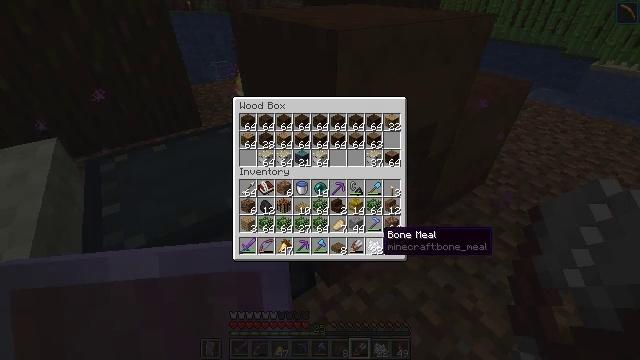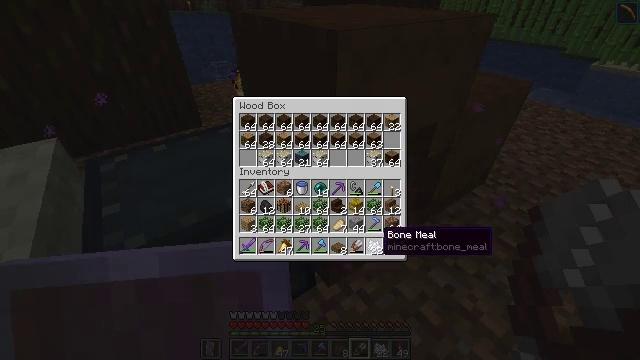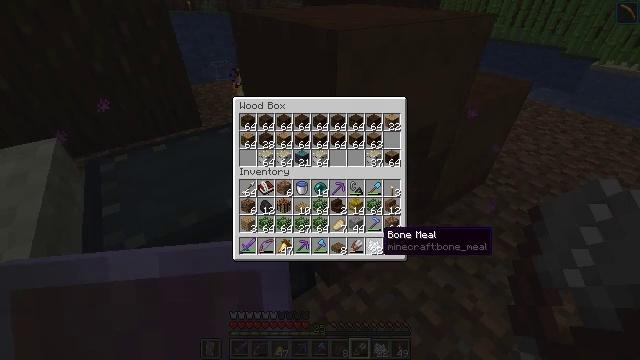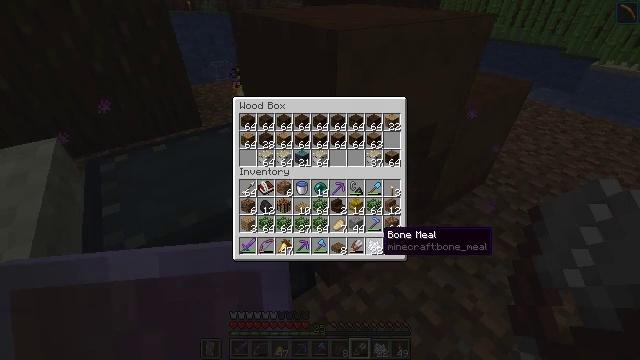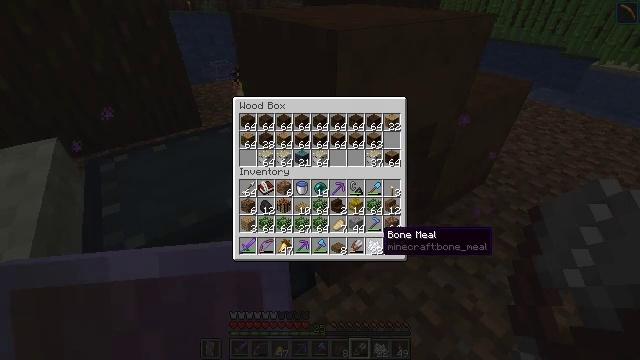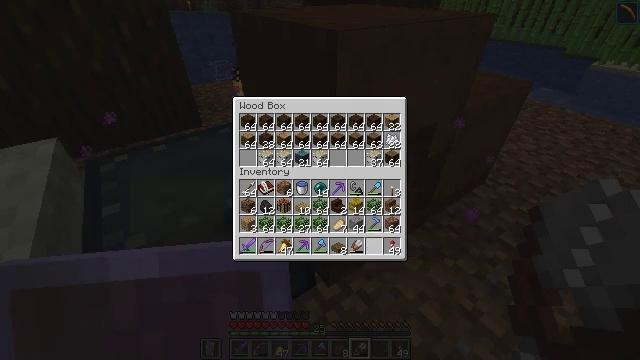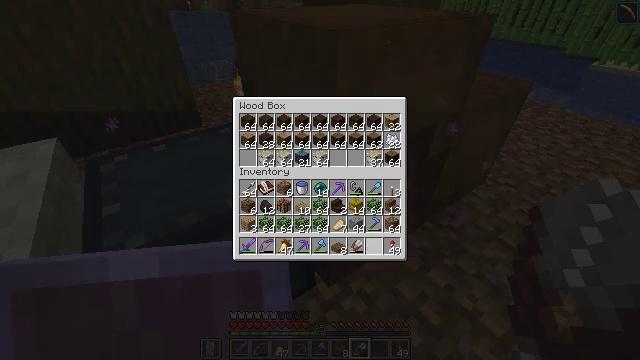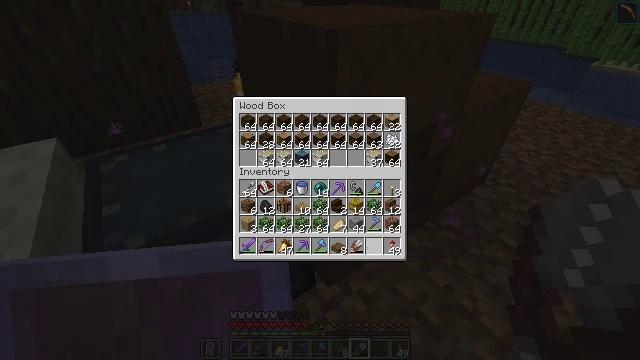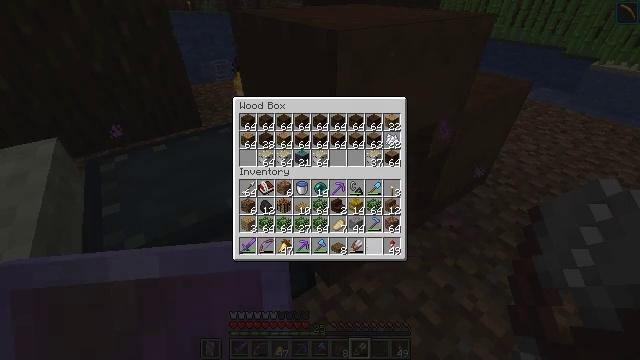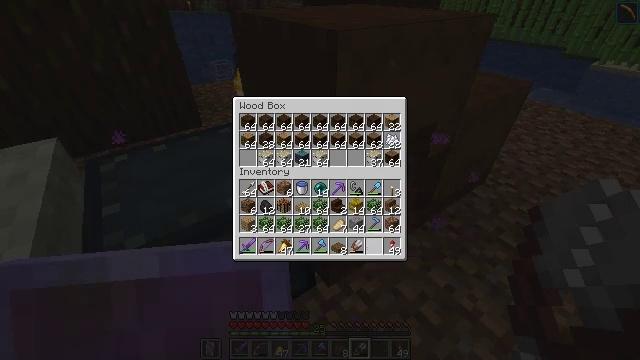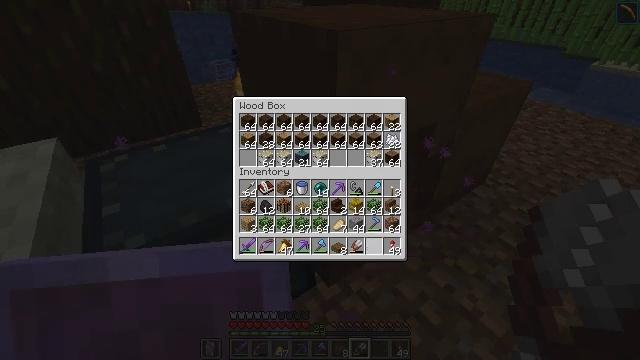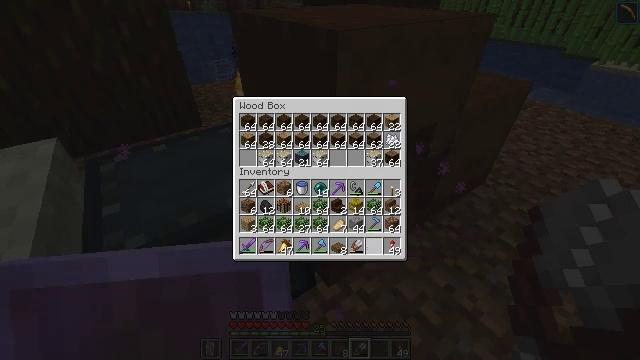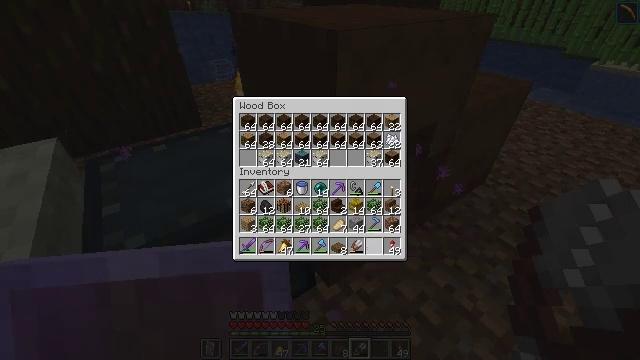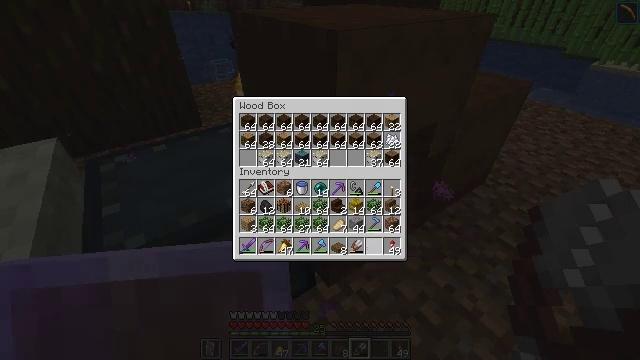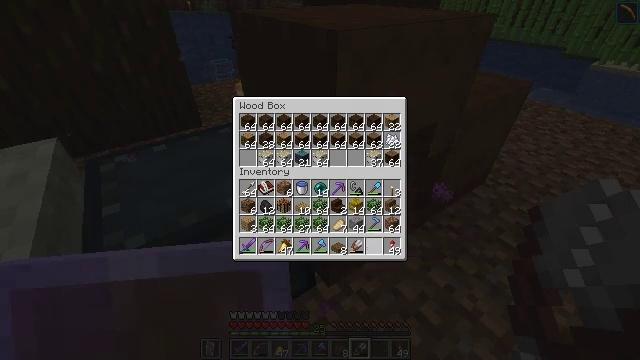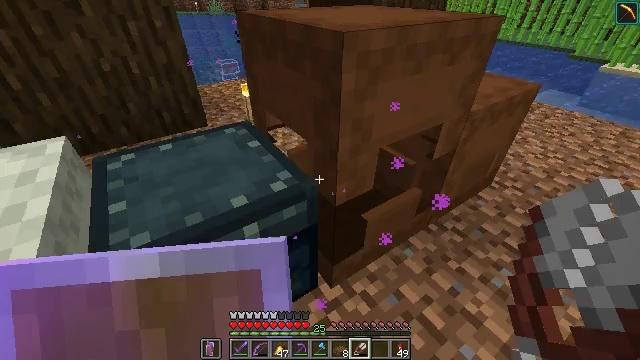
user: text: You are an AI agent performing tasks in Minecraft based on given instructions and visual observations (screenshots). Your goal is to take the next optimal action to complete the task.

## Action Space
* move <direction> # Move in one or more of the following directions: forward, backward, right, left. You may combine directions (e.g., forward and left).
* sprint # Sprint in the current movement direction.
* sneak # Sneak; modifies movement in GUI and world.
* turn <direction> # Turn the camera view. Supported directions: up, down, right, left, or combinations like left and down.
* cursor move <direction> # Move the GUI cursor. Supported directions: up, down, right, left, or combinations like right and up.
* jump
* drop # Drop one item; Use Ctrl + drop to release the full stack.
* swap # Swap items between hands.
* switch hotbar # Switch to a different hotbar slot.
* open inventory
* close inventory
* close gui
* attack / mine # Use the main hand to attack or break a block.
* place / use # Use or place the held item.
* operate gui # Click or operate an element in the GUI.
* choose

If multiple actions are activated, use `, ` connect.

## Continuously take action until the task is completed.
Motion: motion action
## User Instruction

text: Mine oak leaves.
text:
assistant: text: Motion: sneak
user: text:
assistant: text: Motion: sneak
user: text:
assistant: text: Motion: sneak
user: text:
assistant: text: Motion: sneak
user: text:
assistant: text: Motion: sneak, operate gui
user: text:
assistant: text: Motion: sneak, operate gui
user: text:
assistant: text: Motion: sneak
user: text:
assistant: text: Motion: sneak
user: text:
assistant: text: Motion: sneak
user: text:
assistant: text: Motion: no_op
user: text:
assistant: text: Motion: no_op
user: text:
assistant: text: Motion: no_op
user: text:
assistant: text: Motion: no_op
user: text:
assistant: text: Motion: no_op
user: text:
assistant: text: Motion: cursor move left
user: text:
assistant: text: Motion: turn left and up, close gui
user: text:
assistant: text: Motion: turn left and up
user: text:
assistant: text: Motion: turn left and up
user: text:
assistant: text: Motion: move forward, turn left and up
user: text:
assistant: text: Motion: move forward, turn left
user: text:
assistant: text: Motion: move forward
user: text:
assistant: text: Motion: move forward
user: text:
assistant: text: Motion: move forward
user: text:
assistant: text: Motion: move forward
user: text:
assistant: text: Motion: move forward
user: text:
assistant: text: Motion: move forward, turn right
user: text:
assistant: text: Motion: move forward, turn right
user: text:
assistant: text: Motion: move forward, sprint, turn right
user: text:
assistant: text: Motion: move forward, sprint
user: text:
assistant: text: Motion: move forward, sprint